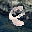
Label: 8